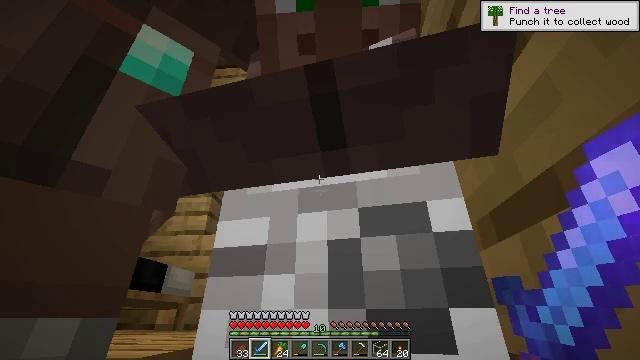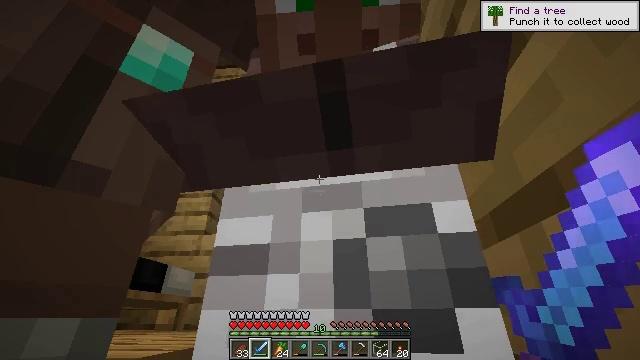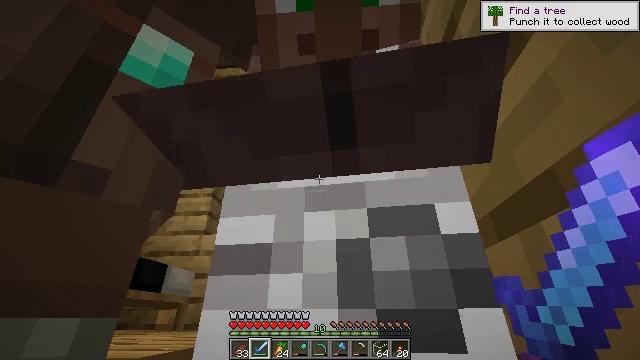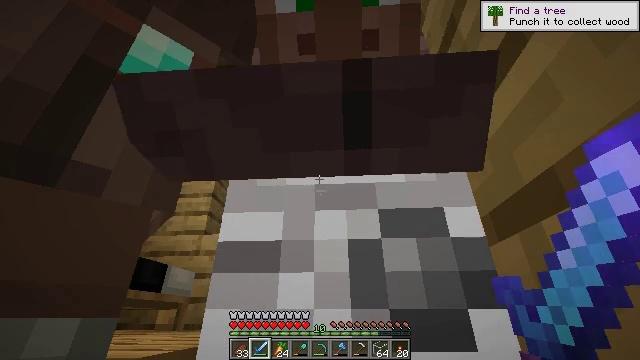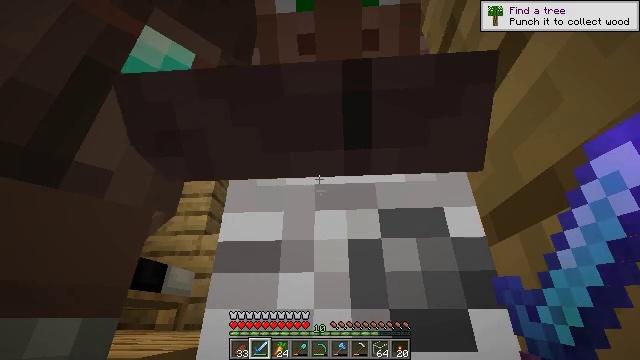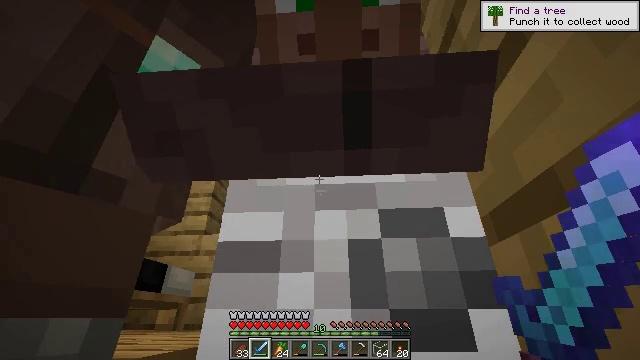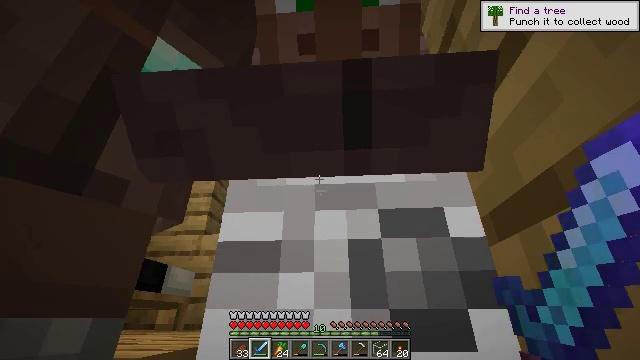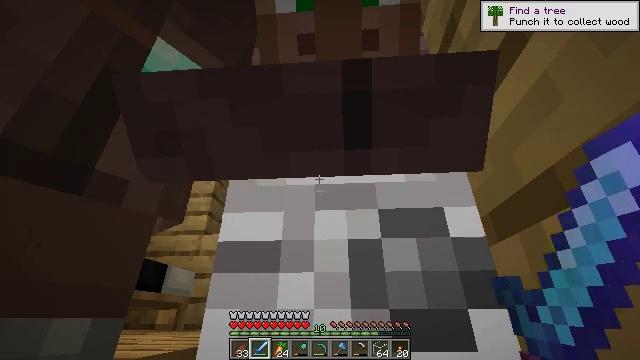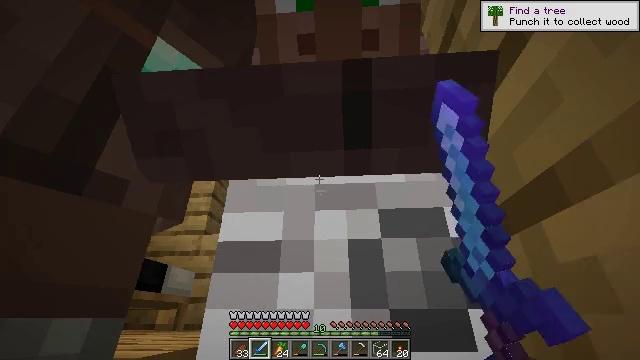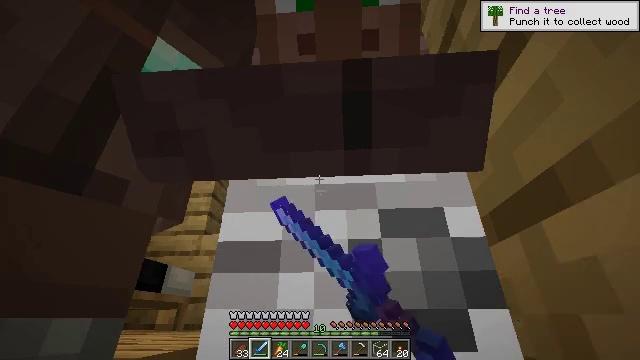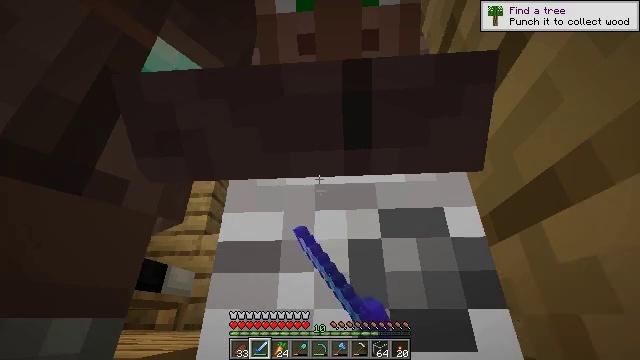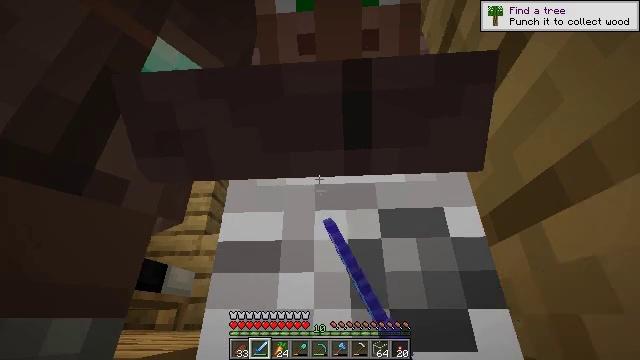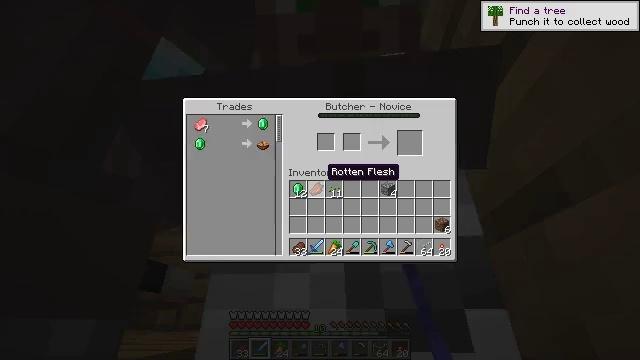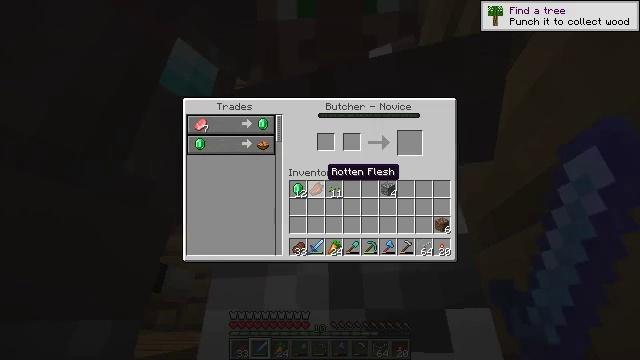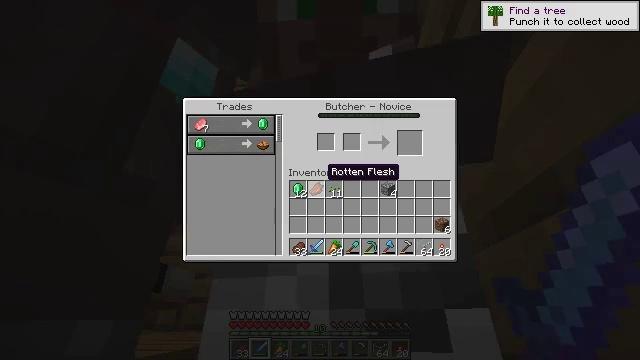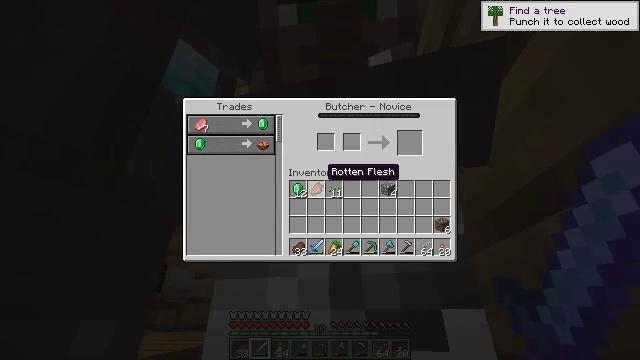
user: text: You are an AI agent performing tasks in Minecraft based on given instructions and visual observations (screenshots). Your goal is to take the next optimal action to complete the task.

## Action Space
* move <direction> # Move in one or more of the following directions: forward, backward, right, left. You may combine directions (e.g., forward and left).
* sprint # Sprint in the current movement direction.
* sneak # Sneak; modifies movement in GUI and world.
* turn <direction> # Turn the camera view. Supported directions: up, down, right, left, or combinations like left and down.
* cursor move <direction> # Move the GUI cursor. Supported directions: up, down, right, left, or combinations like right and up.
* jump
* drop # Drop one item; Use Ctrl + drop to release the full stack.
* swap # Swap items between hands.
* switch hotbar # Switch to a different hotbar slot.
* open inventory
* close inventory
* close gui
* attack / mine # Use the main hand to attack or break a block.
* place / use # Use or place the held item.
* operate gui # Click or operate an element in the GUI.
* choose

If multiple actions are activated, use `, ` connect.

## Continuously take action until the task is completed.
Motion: motion action
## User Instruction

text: craft item air
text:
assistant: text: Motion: no_op
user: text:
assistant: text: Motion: no_op
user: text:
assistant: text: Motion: no_op
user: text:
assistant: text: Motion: no_op
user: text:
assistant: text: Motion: no_op
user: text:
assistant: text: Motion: no_op
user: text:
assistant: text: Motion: use / place
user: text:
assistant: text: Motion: use / place
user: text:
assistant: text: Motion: use / place
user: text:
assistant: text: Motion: use / place
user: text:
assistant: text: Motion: no_op
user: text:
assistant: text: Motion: open gui
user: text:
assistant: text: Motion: no_op
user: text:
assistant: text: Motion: no_op
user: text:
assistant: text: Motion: no_op
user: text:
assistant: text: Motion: no_op
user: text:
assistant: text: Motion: no_op
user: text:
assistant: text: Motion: no_op
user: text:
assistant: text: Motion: no_op
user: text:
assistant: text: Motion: no_op
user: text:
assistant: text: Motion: no_op
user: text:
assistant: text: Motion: no_op
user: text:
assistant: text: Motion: no_op
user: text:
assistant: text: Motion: no_op
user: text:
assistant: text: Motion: no_op
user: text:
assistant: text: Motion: no_op
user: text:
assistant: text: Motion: no_op
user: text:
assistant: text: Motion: no_op
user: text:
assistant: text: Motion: no_op
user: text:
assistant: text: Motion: no_op